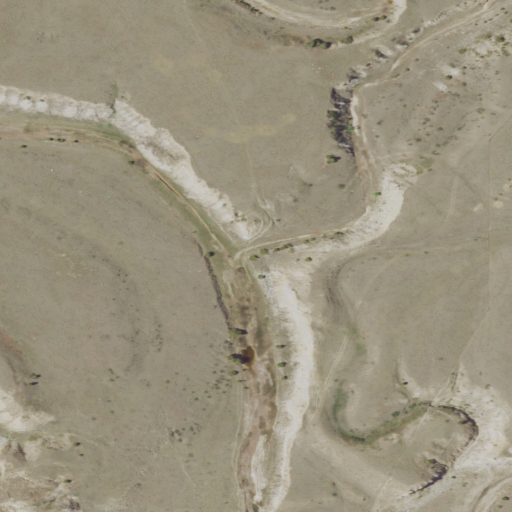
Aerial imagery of valley in Montana named Hendrickson Coulee containing grassland and shrub